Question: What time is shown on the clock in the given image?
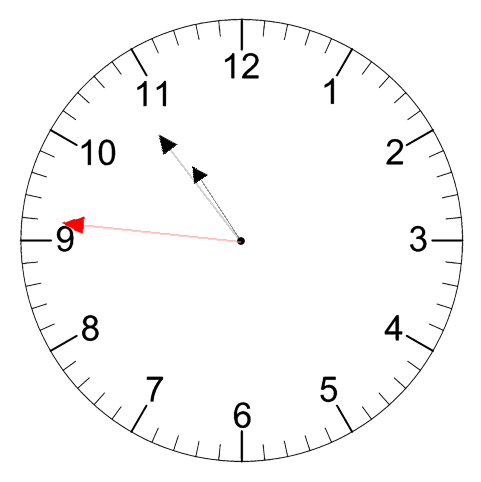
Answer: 10:53:46